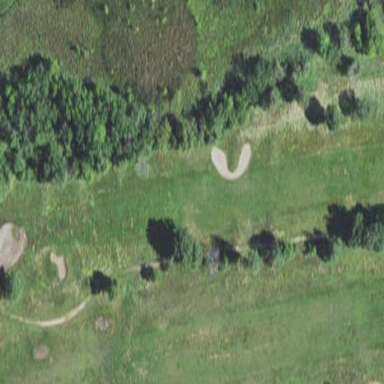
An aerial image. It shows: Golf fairway surrounded by grass.